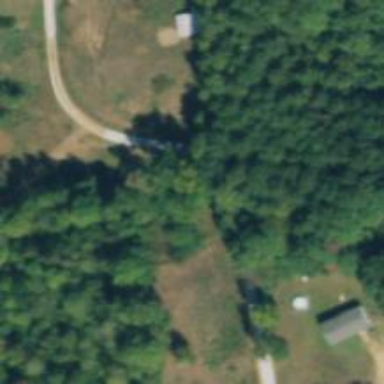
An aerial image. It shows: Driveway leading to service road.